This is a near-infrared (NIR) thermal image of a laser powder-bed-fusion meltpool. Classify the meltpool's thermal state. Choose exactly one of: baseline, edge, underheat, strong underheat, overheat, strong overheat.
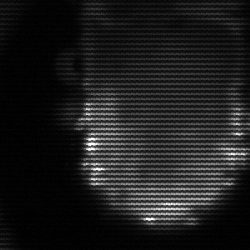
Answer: baseline